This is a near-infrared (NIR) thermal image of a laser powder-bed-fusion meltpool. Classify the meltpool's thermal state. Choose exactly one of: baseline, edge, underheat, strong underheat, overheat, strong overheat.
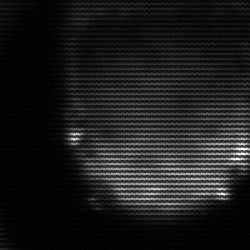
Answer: edge